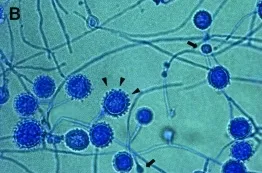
C) PCR assay for identification of Histoplasma capsulatum based on the nucleotide sequence of the M antigen. PCR products included 111-bp and 279-bp fragments amplified with primers Msp1F-Msp1R (pair 1) and Msp2F-Msp2R (pair 2), respectively, which confirmed the identification of H. Capsulatum. M, molecular mass marker.
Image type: pathology (gram)